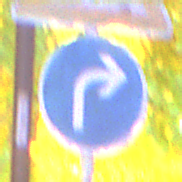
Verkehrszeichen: VorgeschriebeneFahrtrichtungRechts
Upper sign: Lichtzeichenanlage
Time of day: Night
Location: Outdoor (Urban)
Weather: PartlyCloudy
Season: NotSpecified
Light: Natural